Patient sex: M
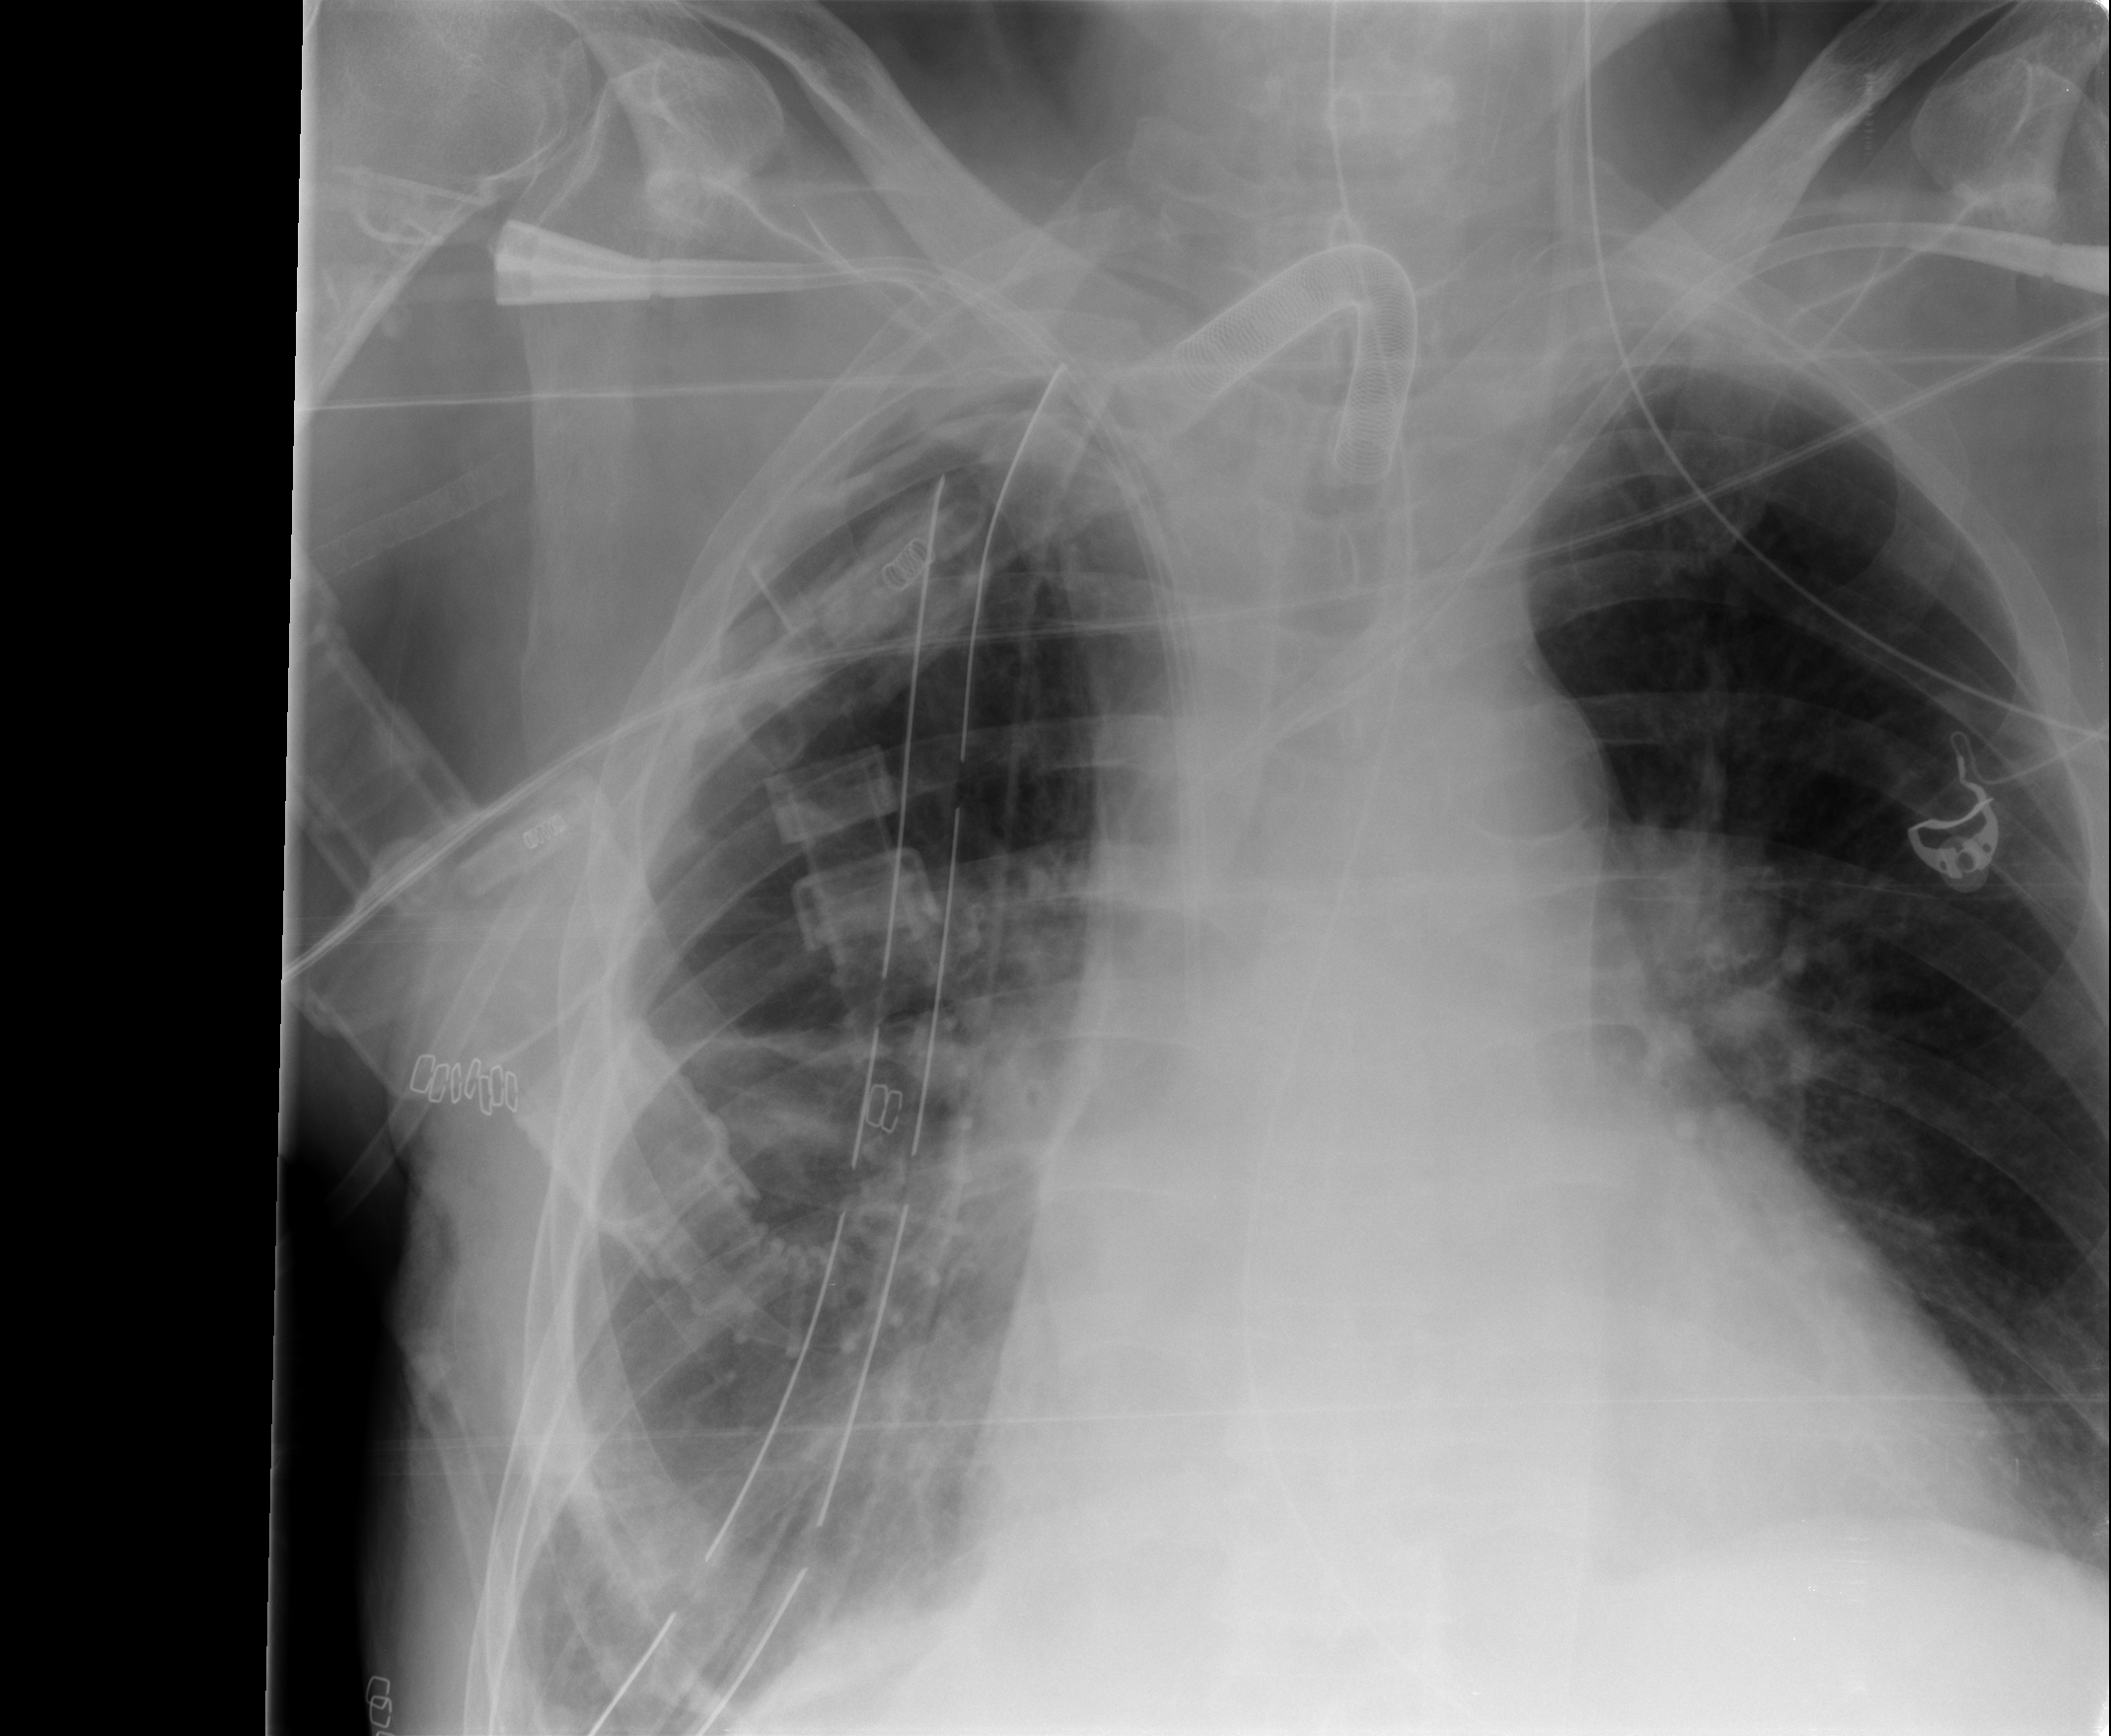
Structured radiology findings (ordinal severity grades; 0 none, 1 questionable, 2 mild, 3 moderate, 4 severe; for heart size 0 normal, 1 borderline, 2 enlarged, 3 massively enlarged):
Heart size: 2
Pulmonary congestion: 1
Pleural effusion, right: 0
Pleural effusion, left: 0
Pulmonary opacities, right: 2
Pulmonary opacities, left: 0
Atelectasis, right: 2
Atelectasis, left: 0